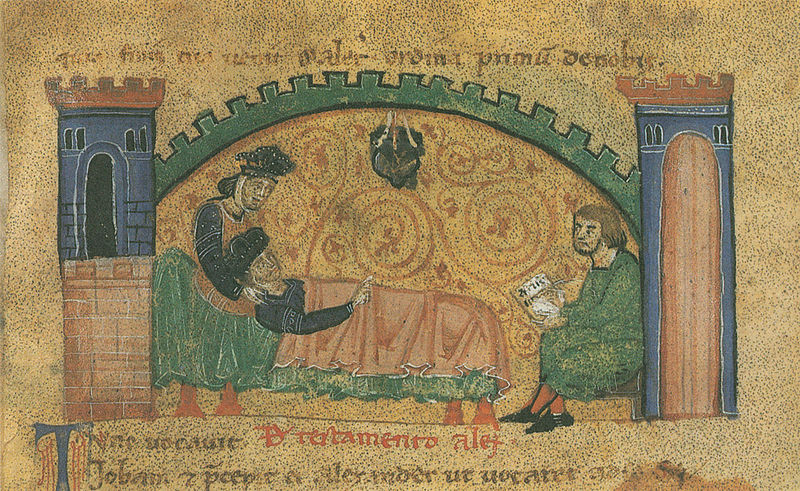
Titel: Alexanderroman
Institution: Leipzig, Stadtbibliothek
Schlagwörter: blau, hand, mann, grün, braun, frau, hut, schwarz, rot, ornament, mützen, bibel, geschichte, tod, gold, decke, turm, schrift, bogen, bett, leuchter, tor, zinnen, krank, buch, burg, türme, seite, text, stift, pergament, kranker, schreiben, mittelalter, herz, schreiber, kranke, sterbend, latein, lateinisch, pflege, sterbebett, buchmalerei, diktat, apier, strebend, leuhcter